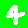
Digit: 4